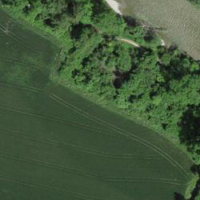
EUNIS habitat code: 52
Species observed at this site:
Allium ursinum